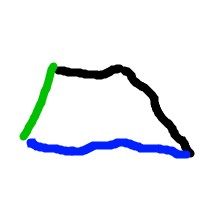
Shape: trapezoid